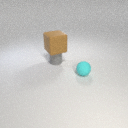
large brown rubber cube above small gray rubber cylinder